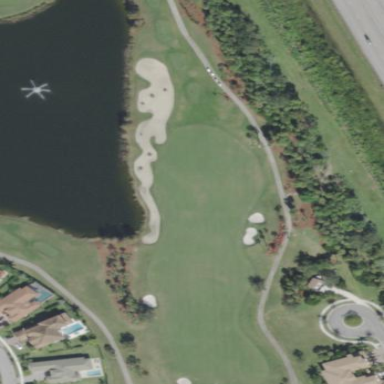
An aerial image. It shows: Scenic golf fairway.